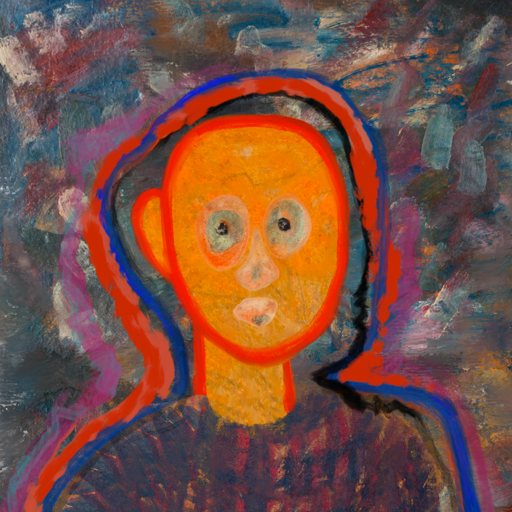
Background: Boggyland, Head And Neck Front: Sisters, Face Front: Childish, Bust: In_The_Sun, Hair Front: Experience, Head Accessory: Blank, Second Necklace: Blank, Necklace: Blank, Baby: Blank